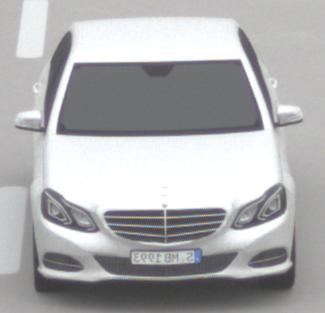
Make: Mercedes-Benz
Model: E 200
Detailed model: E-Class (212) Limousine
Model produced from: 2013/04
Model produced until: 2015/10
Doors: 4
Color: white
Road condition: dry road
Daytime: midday
Contrast: low contrast